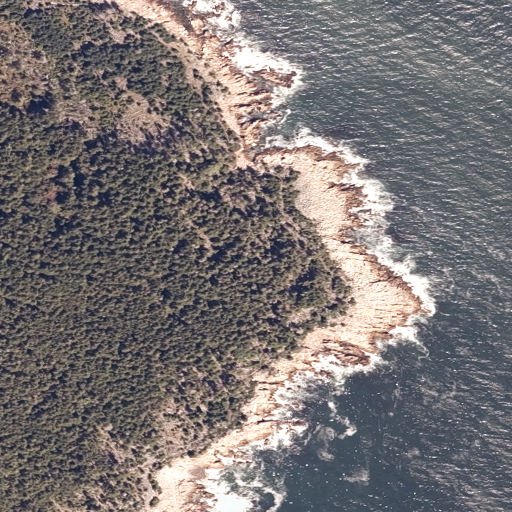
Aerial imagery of cape in Maine named Yellow Head containing evergreen forest, open water, barren land, herbaceous wetlands, and grassland